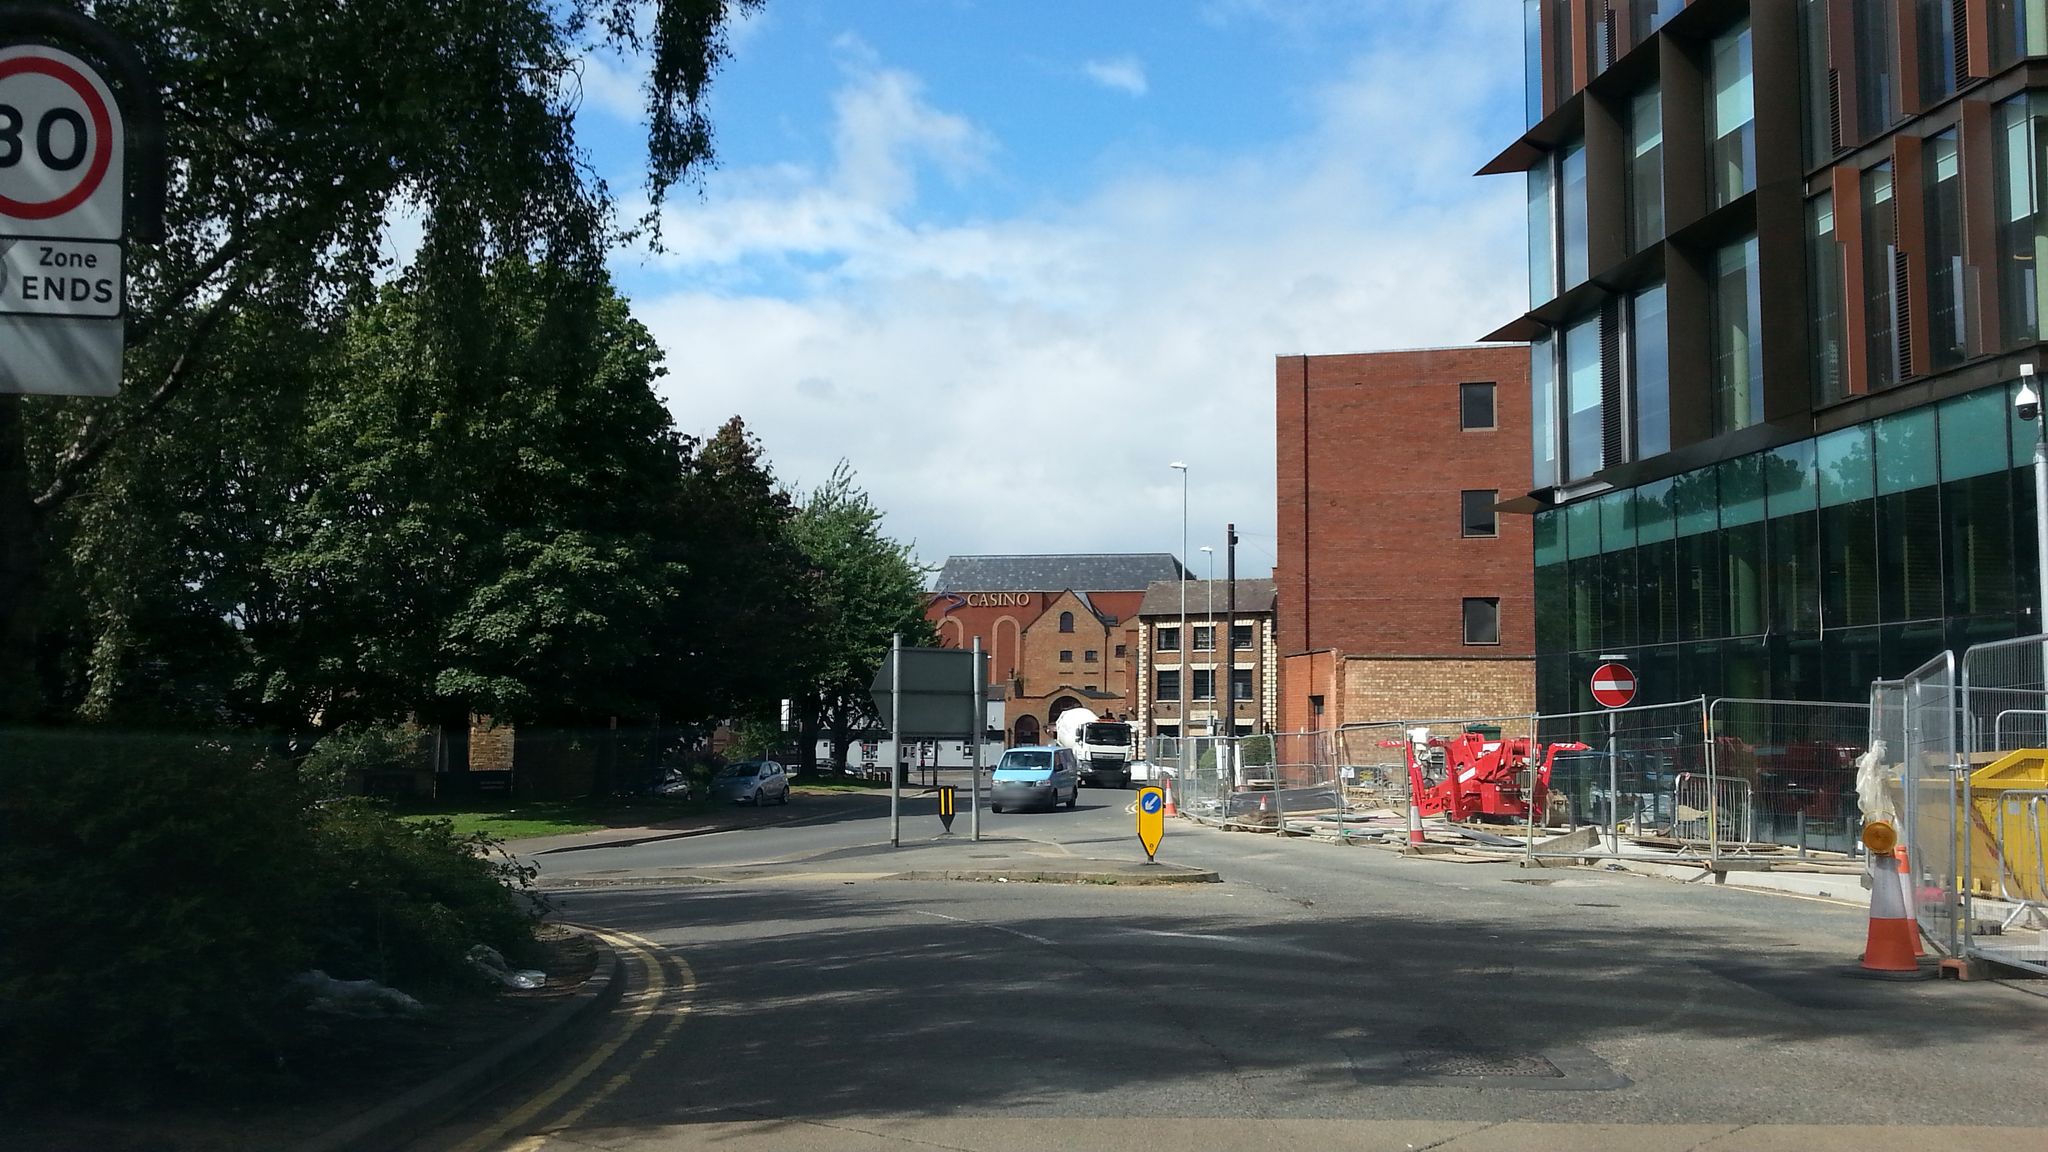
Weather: clear
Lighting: day
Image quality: good
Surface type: walking surface
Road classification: residential
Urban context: urban centre
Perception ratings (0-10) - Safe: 2.14, Lively: 5.07, Beautiful: 2.65, Boring: 1.4, Depressing: 4.92, Wealthy: 7.29